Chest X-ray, AP view. Patient: 80 years old, sex F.
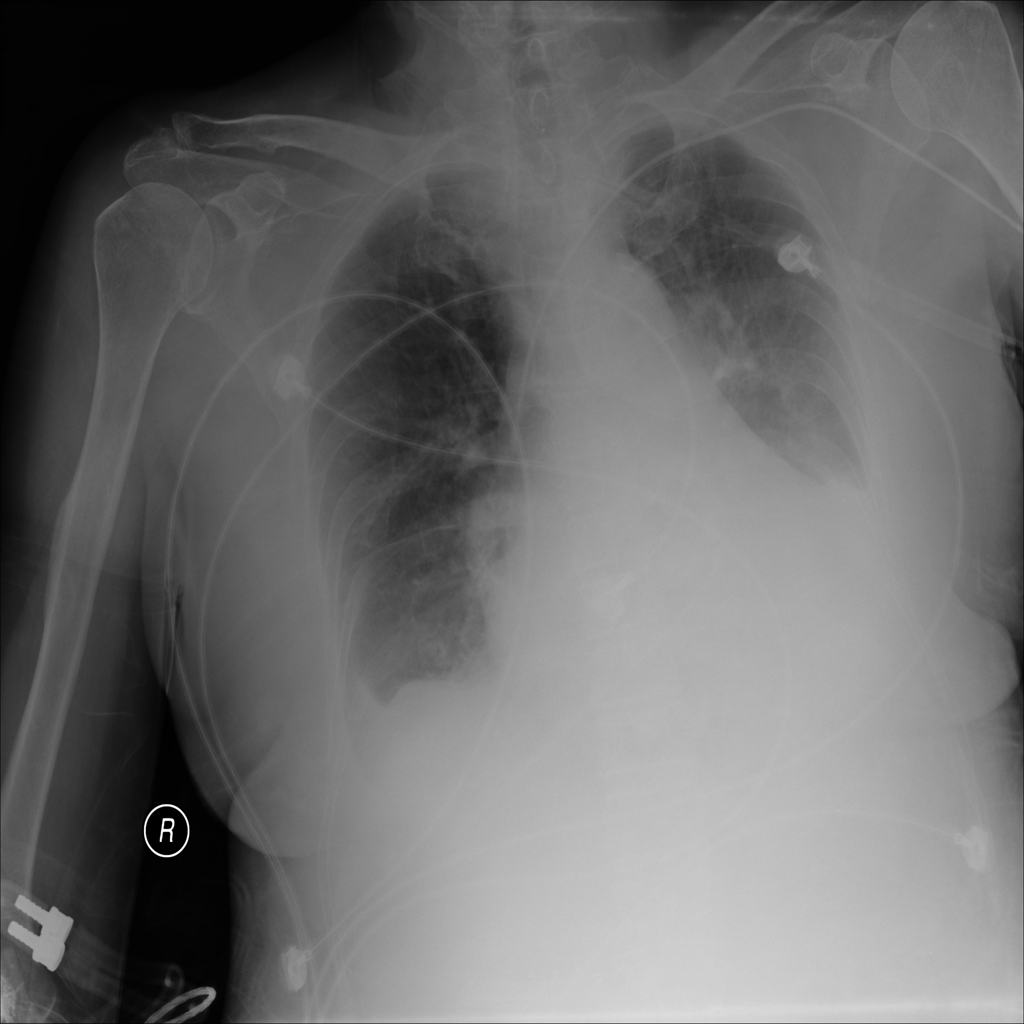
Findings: Consolidation, Effusion